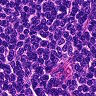
Metastatic tissue present: no